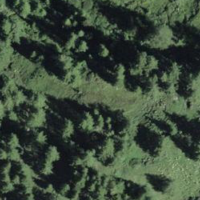
EUNIS habitat code: 44
Species observed at this site:
Caltha palustris